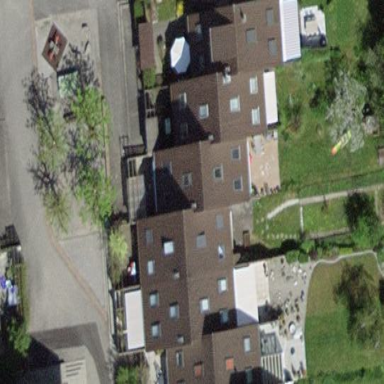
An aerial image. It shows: Terrace building.